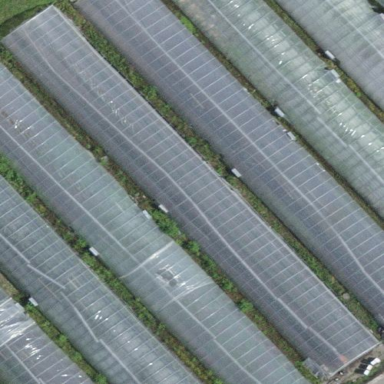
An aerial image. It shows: Greenhouse.